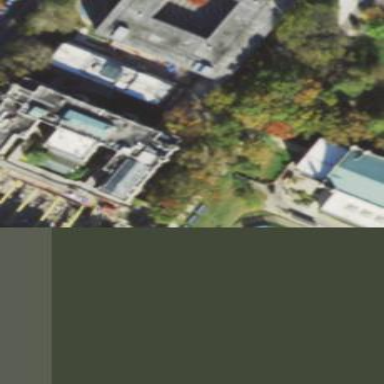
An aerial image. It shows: View of university building.